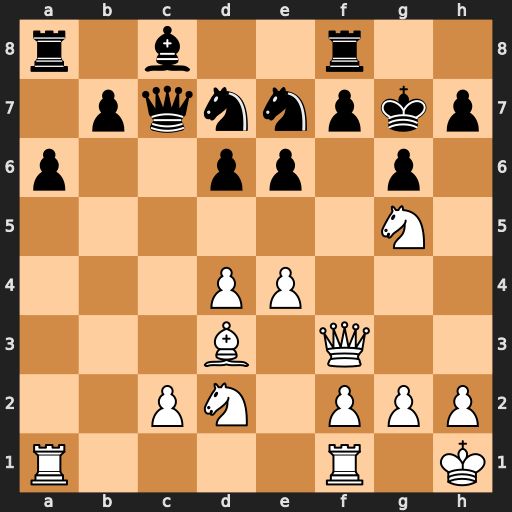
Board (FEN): r1b2r2/1pqnnpkp/p2pp1p1/6N1/3PP3/3B1Q2/2PN1PPP/R4R1K
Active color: w
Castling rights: -
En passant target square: -
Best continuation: Qxf7+ Rxf7 Nxe6+ Kh6 Nxc7